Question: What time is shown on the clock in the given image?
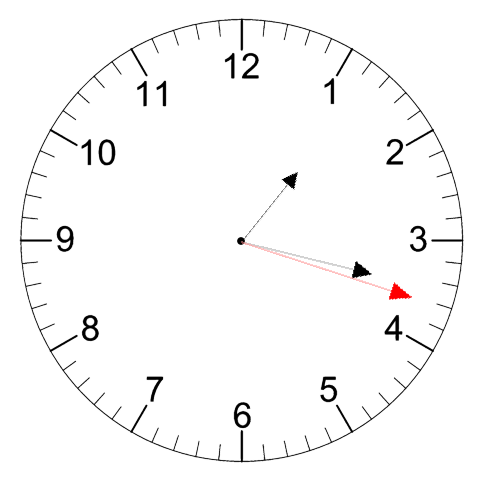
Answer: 01:17:18